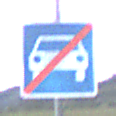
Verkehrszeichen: EndeKraftfahrstrasse
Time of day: SunriseSunset
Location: Outdoor (Nature)
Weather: PartlyCloudy
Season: NotSpecified
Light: Natural